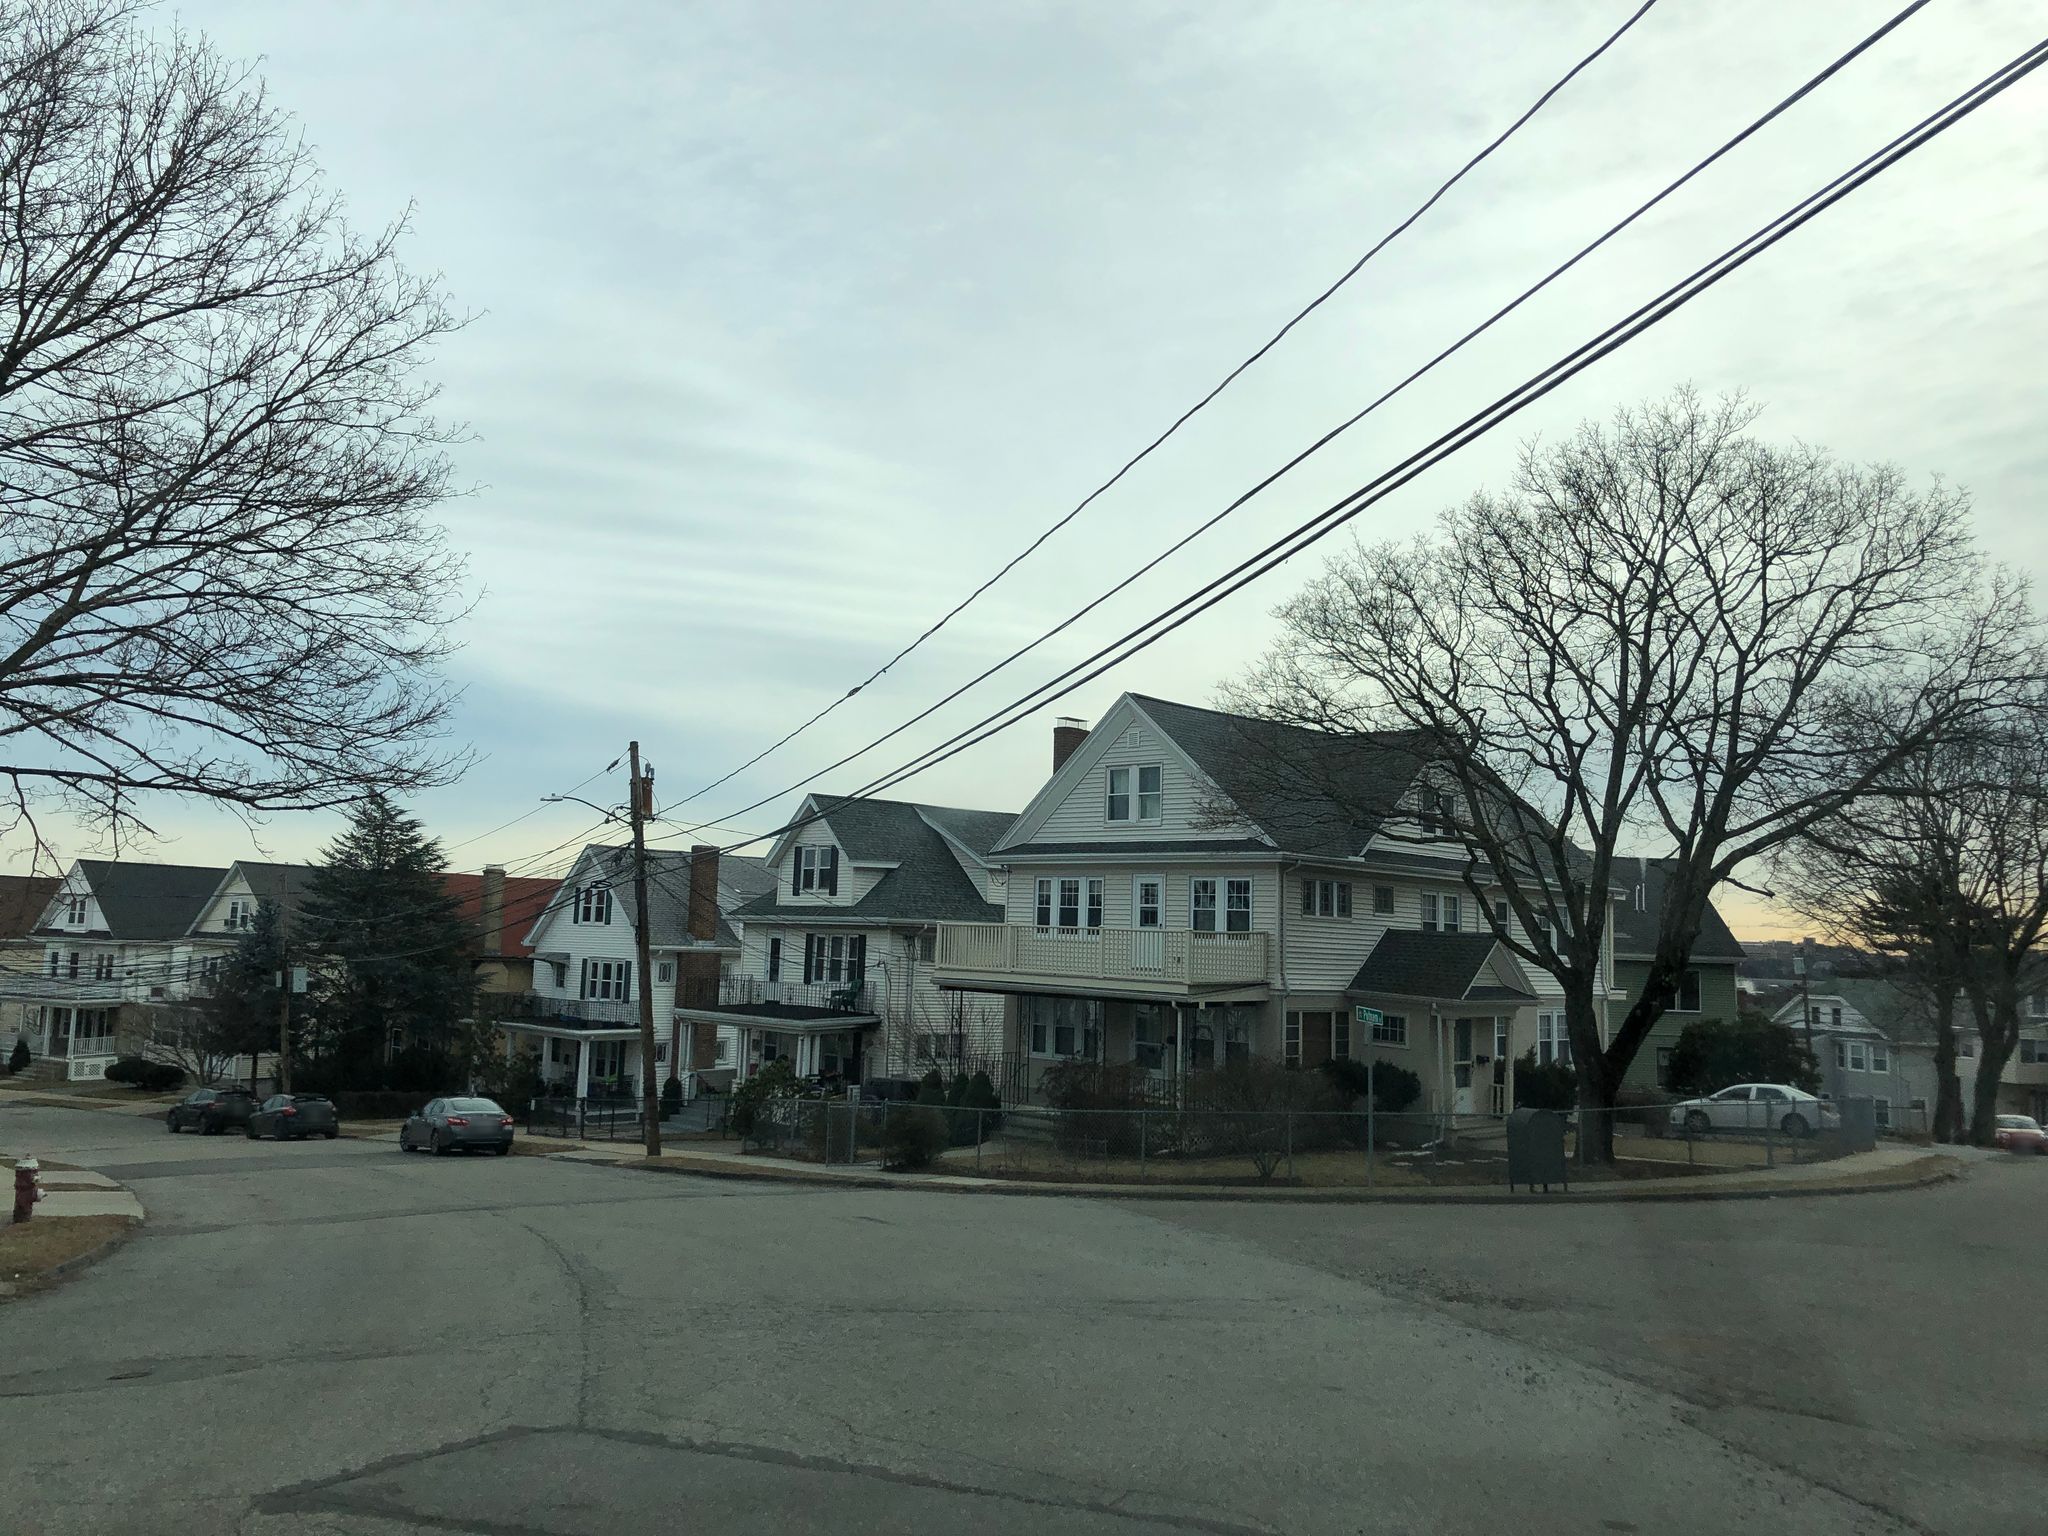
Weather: snowy
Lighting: day
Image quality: good
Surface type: driving surface
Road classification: residential
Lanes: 2
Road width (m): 12.2
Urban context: urban centre
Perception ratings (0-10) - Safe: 6.35, Lively: 6.68, Beautiful: 8.06, Boring: 5.71, Depressing: 3.15, Wealthy: 3.14